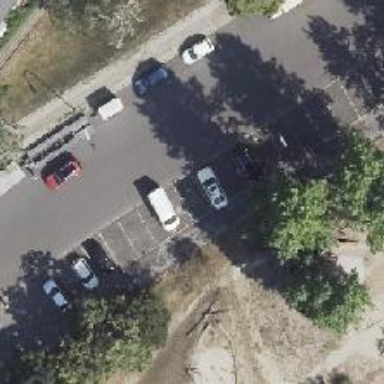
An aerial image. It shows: Street-side parking area.